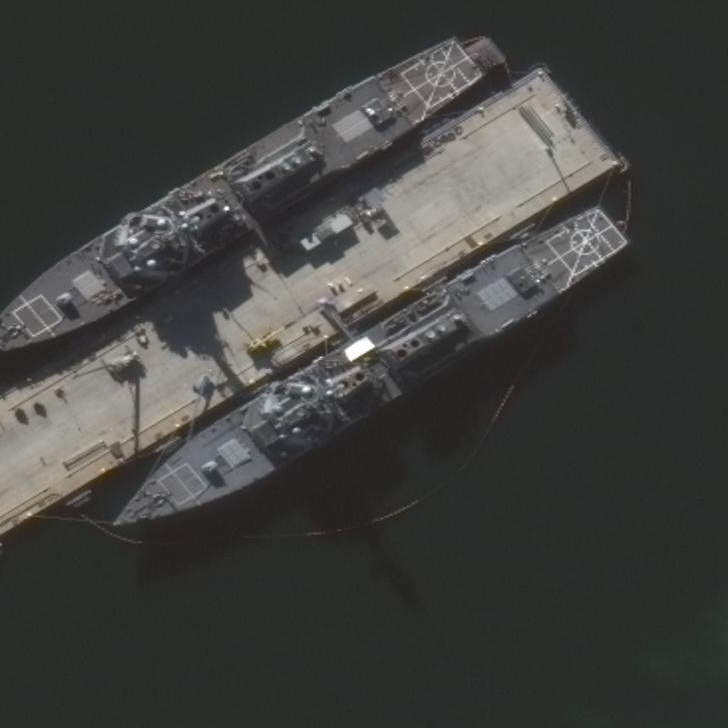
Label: Arleigh_Burke-class_destroyer